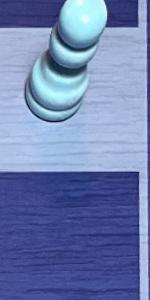
Label: Empty